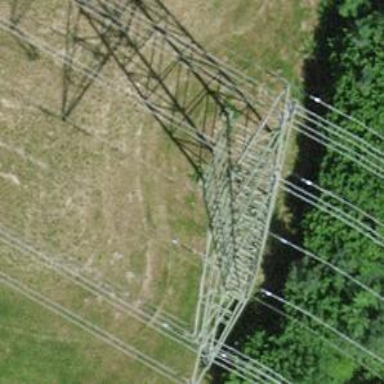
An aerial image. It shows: Power tower or pole.